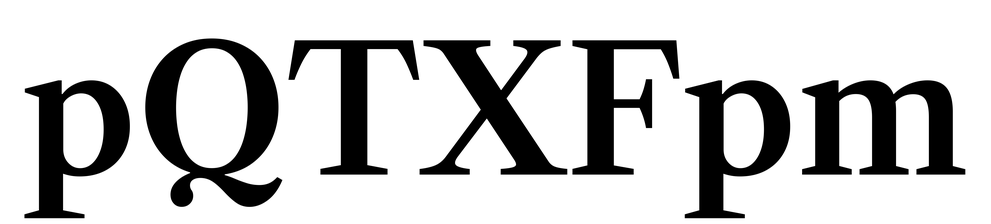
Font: LibreCaslonText_SemiBold